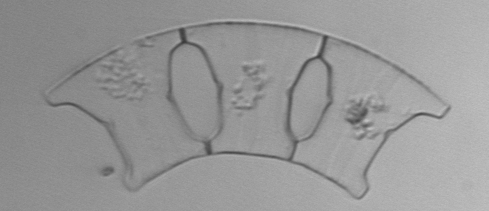
Label: Eucampia